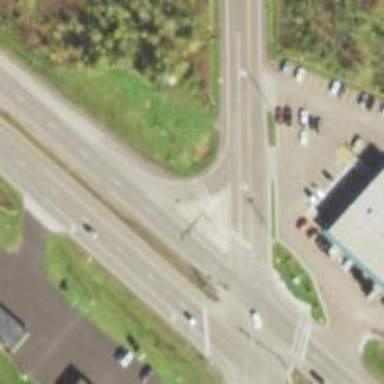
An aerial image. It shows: Trunk link highway.